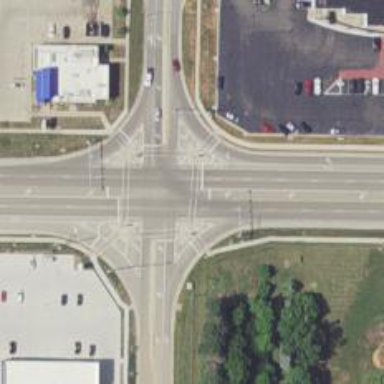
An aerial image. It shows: Crossing with line markings on the road.